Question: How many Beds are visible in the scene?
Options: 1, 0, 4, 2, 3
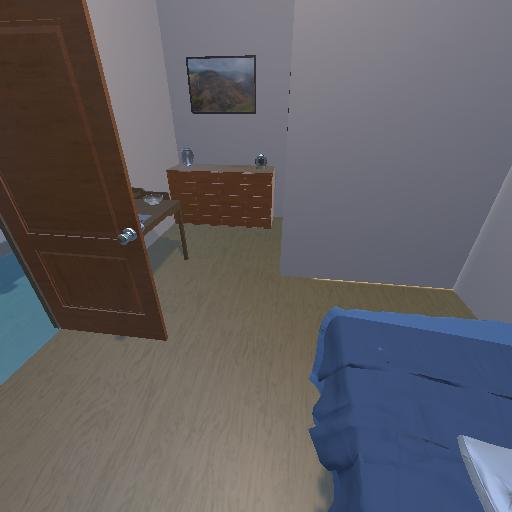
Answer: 1